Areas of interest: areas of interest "Shijiazhuang People's Memorial Hall De Fu Building"
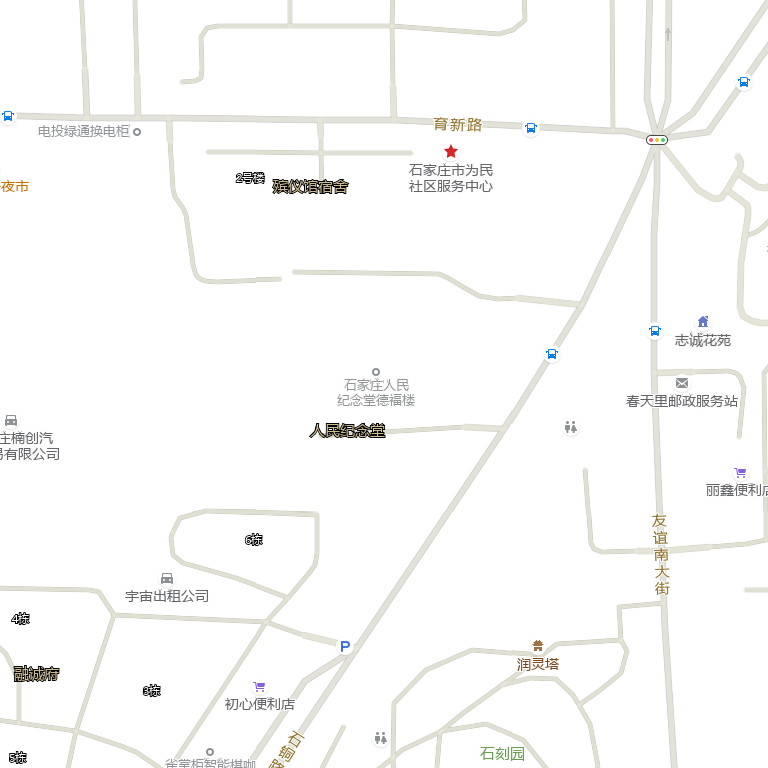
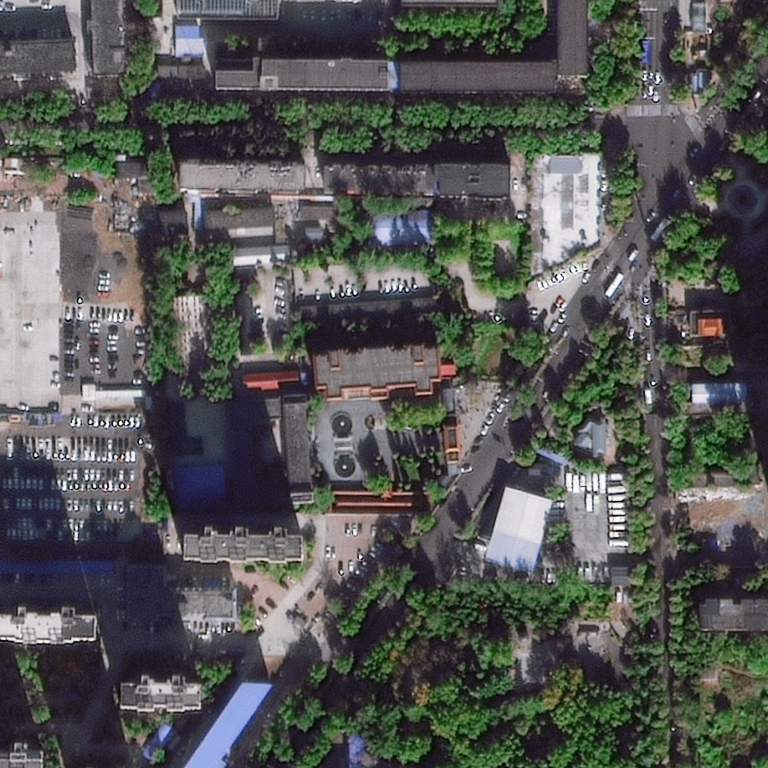